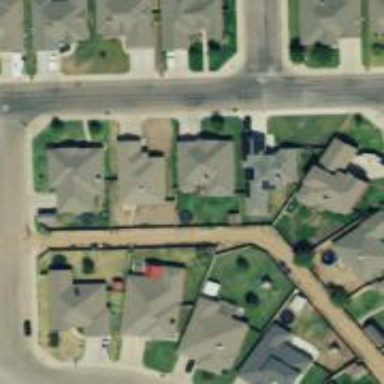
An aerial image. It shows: Alleyway designated as service road.